【题型】选择题　【知识点】立体几何　【难度】easy
把一个圆锥截成圆台，已知圆台的上、下底面半径的比为 \(1:4\)，母线（原圆锥母线在圆台中的部分）长为 12，则原圆锥的母线长为（）

A. 16 \quad B. 18 \quad C. 20 \quad D. 22
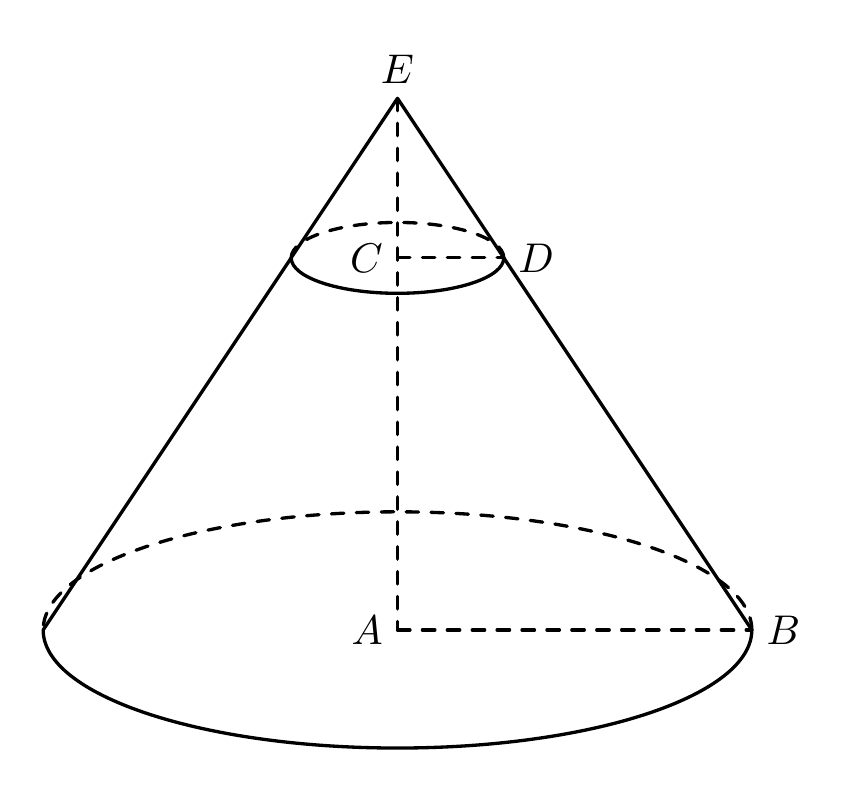
【解答】
【答案】A

【知识点】圆锥的结构特征辨析、圆台的结构特征辨析

【分析】根据圆台的几何特征利用三角形相似即可求得结果。

【详解】由题意可得，几何体如下图所示：

取轴截面可知，圆台的上、下底面半径的比为 \(\dfrac{CD}{AB} = \dfrac{1}{4}\)，且 \(CD \parallel AB\)，\(BD = 12\)，

设圆锥的母线长为 \(l\)，根据相似比可得 \(\dfrac{CD}{AB} = \dfrac{ED}{EB} = \dfrac{l-12}{l} = \dfrac{1}{4}\)，解得 \(l = 16\)，

即原圆锥的母线长为 16。

故选：A.